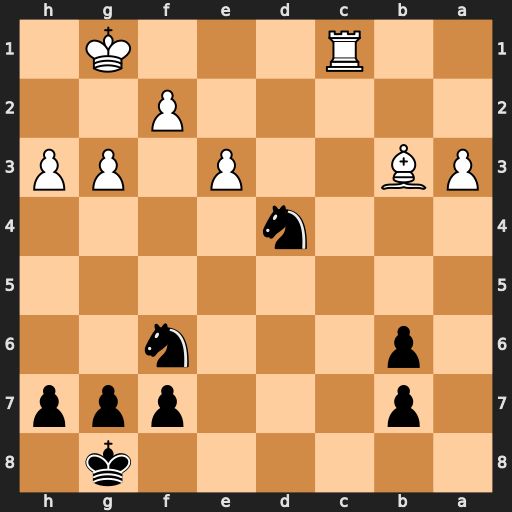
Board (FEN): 6k1/1p3ppp/1p3n2/8/3n4/PB2P1PP/5P2/2R3K1
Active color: b
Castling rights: -
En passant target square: -
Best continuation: Ne2+ Kf1 Nxc1